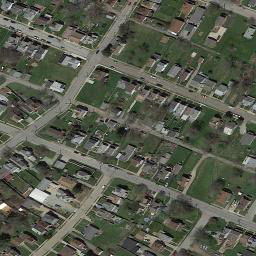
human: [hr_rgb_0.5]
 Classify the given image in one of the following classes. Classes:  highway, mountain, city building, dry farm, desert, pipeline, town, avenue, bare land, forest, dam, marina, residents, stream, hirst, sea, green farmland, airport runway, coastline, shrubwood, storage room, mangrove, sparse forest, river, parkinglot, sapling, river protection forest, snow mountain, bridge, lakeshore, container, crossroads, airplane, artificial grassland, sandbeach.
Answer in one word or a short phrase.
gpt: town